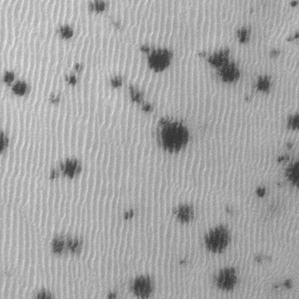
Label: frost